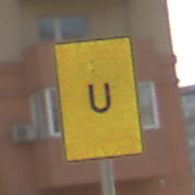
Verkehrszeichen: AnkuendigungOderFortsetzungUmleitungOhnePfeilsymbol
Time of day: MorningAfternoon
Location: Outdoor (Urban)
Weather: PartlyCloudy
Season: NotSpecified
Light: Natural